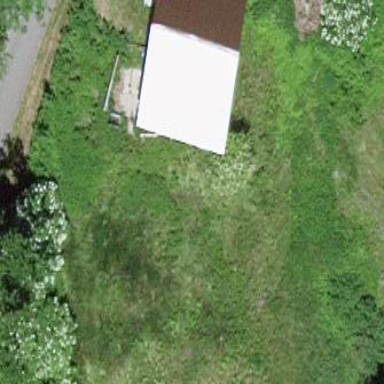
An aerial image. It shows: Rural barn.